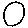
Label: circle